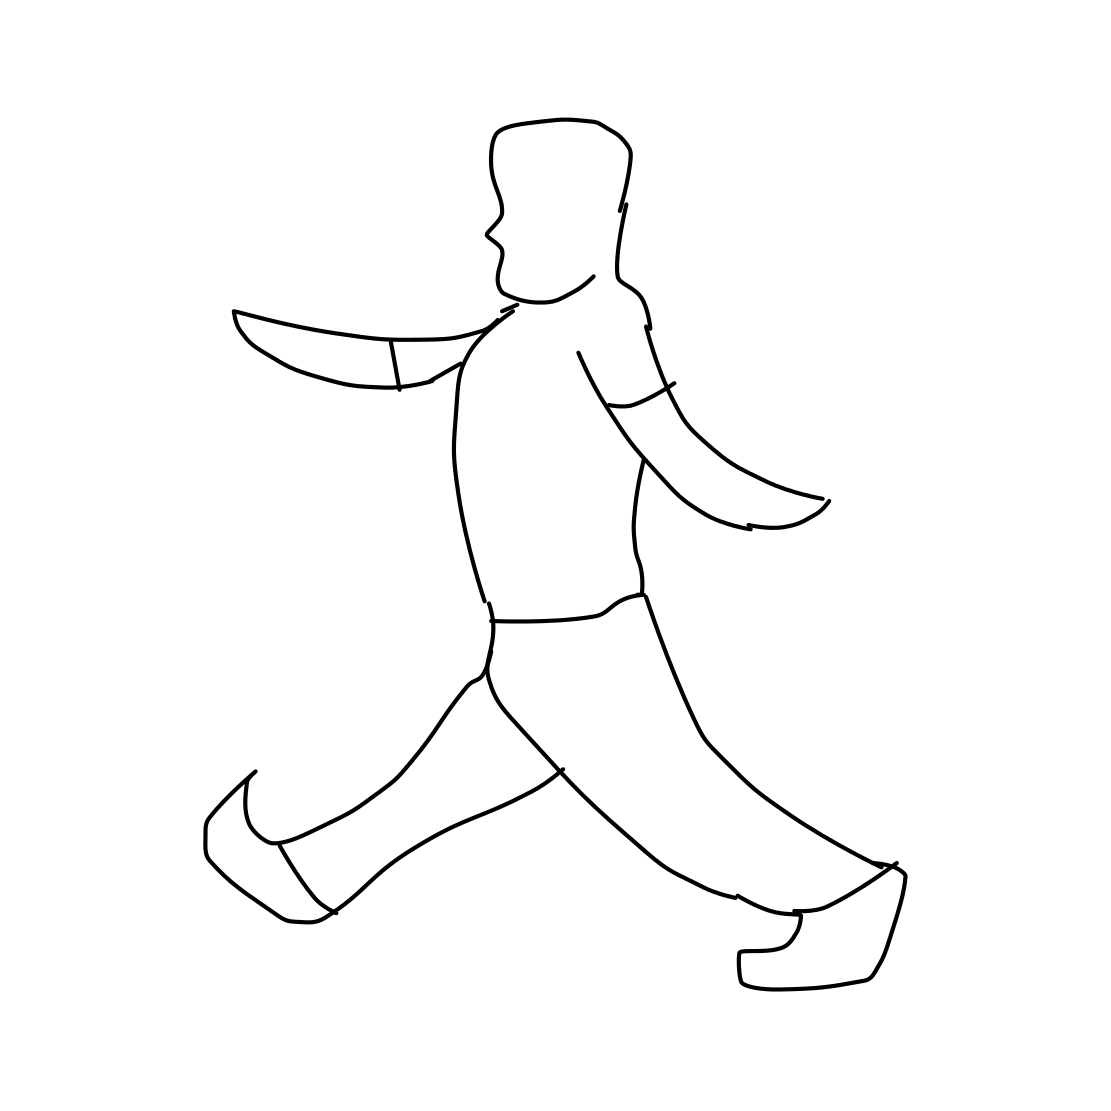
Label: person walking